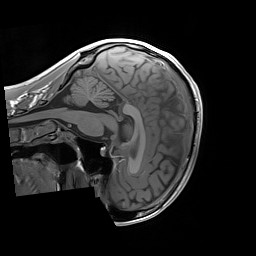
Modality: T1w
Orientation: sagittal
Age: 27
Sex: female